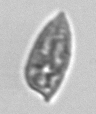
Label: Prorocentrum_dentatum